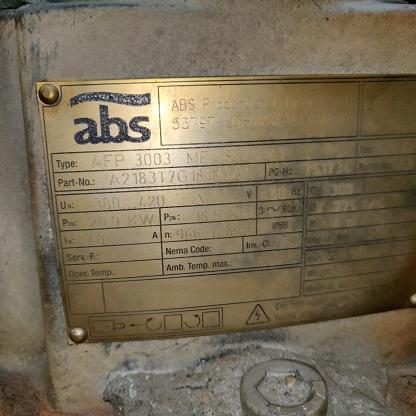
Klasa: tabliczka-znamionowa